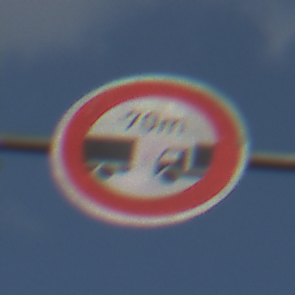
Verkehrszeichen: VerbotUnterschreitenMindestabstand
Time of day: MorningAfternoon
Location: Outdoor (Suburban)
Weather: PartlyCloudy
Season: NotSpecified
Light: Natural